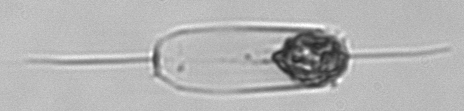
Label: Ditylum_brightwellii